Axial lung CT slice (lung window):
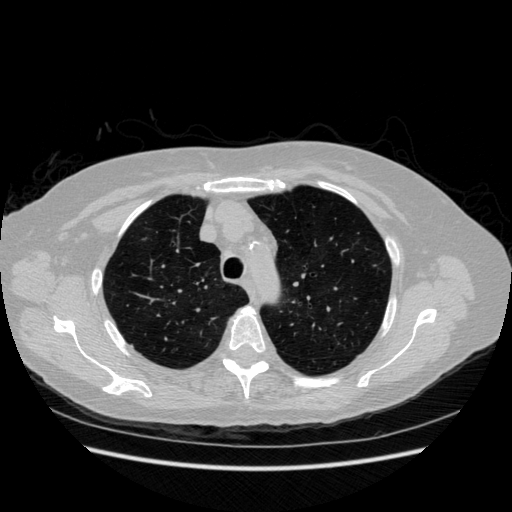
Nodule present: no